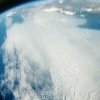
Label: cloud